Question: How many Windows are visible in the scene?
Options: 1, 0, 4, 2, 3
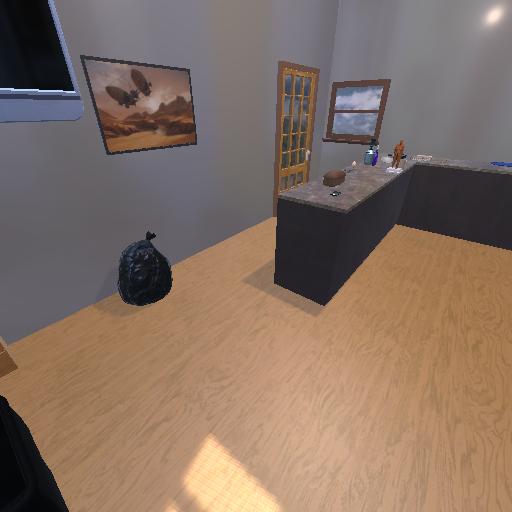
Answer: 1